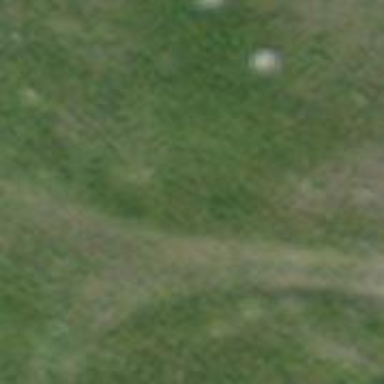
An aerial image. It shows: Grass path.